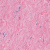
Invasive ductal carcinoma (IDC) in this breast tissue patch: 0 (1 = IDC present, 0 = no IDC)